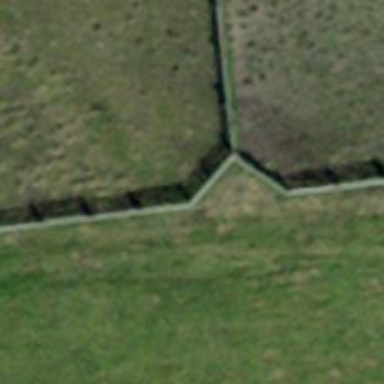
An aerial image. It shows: Fence made of wood.